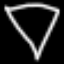
Label: diamond